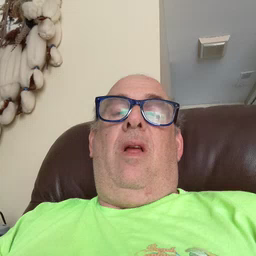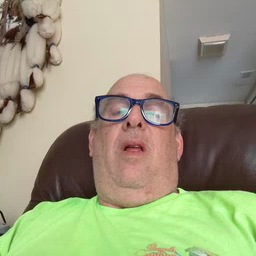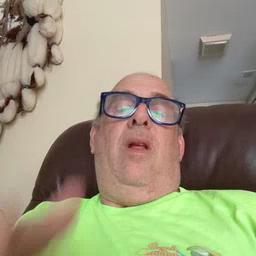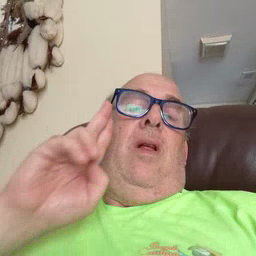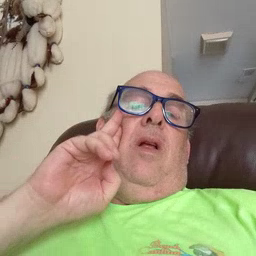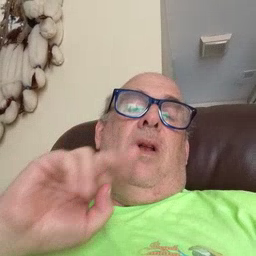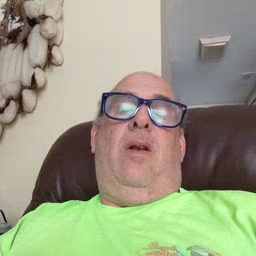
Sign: uncle